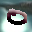
Label: 0